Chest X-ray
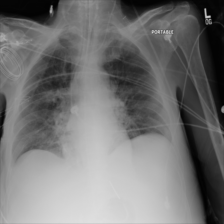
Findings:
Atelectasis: negative
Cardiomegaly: negative
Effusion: negative
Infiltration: positive
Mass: negative
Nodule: negative
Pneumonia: negative
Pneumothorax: negative
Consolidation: negative
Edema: negative
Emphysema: negative
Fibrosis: negative
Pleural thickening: negative
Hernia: negative